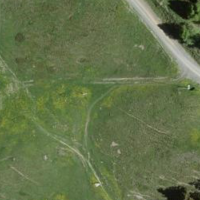
EUNIS habitat code: 26
Species observed at this site:
Aporia crataegi